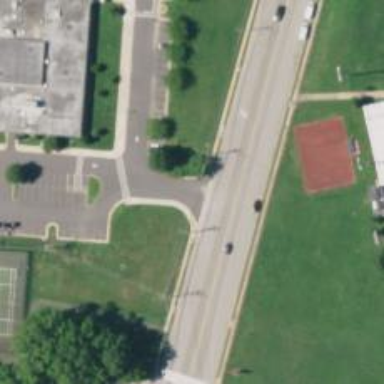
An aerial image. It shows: Service road with sidewalk on the left.